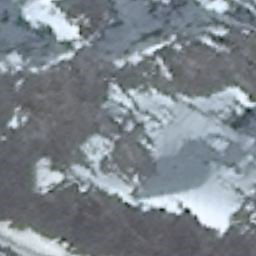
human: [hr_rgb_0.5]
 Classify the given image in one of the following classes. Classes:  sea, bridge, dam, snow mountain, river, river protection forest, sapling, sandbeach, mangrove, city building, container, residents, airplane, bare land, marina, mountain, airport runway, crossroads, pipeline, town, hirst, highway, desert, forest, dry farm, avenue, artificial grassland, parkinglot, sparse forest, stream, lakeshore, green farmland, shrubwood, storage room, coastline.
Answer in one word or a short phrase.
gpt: snow mountain